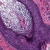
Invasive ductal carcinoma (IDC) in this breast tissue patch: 0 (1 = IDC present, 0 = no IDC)